Question: I'm trying to make a class that calls certain instances of an object according to the value of my custom annotation, to it found that, Google Reflection is a good option but I can not instantiate it, what am I doing wrong?
I try
'''
public class TesteDeAnotacoes {
/**
* @param args the command line arguments
*/
public static void main(String[] args) {
Reflections reflections = new Reflections("testedeanotacoes.test");
}
}
'''
and have the follow error:
'''
Exception in thread "main" java.lang.NoClassDefFoundError: com/google/common/base/Predicate
at testedeanotacoes.TesteDeAnotacoes.main(TesteDeAnotacoes.java:26)
Caused by: java.lang.ClassNotFoundException: com.google.common.base.Predicate
at java.net.URLClassLoader$1.run(URLClassLoader.java:366)
at java.net.URLClassLoader$1.run(URLClassLoader.java:355)
at java.security.AccessController.doPrivileged(Native Method)
at java.net.URLClassLoader.findClass(URLClassLoader.java:354)
at java.lang.ClassLoader.loadClass(ClassLoader.java:425)
at sun.misc.Launcher$AppClassLoader.loadClass(Launcher.java:308)
at java.lang.ClassLoader.loadClass(ClassLoader.java:358)
... 1 more
Java Result: 1
'''
my project

I missed some detail for it is not working?
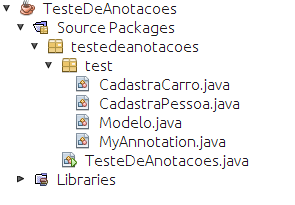
Answer: This is clearly a dependencies issues, and it is orthogonal to any library.
The best solution is to use a decent build system, and get the transitive dependencies easily.
Make sure to get familiar with Maven (or Gradle, SBT, ...), and take a look at the pom.xml, especially the dependencies section.
Other solution is to manually download the libraries needed and build the classpath (java -cp ...), or, if available, get a fat-jar which embeds all the dependencies.